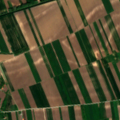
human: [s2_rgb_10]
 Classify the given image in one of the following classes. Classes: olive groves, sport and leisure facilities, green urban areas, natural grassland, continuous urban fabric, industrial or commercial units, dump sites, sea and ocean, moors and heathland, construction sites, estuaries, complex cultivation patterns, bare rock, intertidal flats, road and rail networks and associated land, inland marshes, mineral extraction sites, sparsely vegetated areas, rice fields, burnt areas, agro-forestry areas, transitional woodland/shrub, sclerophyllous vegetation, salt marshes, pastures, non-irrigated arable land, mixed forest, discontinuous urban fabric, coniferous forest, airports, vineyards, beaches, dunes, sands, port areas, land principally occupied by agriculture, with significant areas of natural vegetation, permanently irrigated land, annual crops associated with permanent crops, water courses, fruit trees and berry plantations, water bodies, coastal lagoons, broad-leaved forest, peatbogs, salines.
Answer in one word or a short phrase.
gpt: discontinuous urban fabric, non-irrigated arable land, land principally occupied by agriculture, with significant areas of natural vegetation